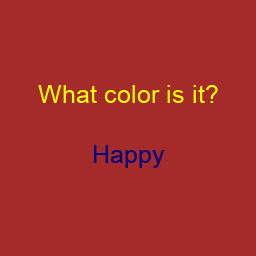
Color: navy
Background color: brown
Question text color: yellow